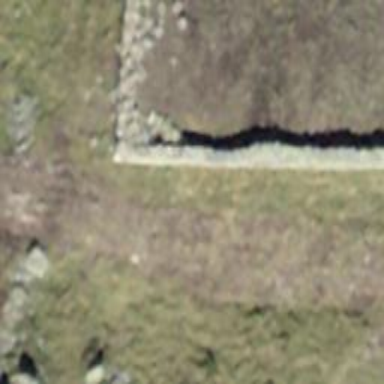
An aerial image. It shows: Wall barrier.